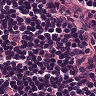
Metastatic tissue present: no